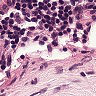
Metastatic tissue present: no